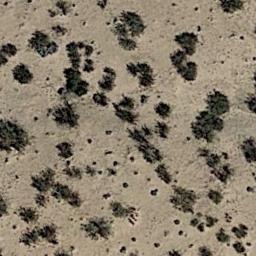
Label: chaparral